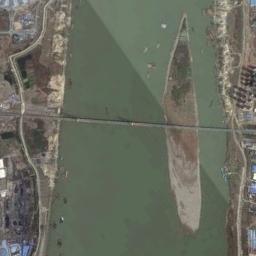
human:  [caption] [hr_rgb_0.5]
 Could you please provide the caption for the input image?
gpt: The island is surrounded by sea .

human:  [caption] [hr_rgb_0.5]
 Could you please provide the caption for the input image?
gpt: The land on the island is rough .

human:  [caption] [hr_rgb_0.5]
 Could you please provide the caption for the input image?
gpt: A shuttle-shaped island surrounded by turquoise waters between the two banks  The island is a green and yellow-brown field with a white sand beach .

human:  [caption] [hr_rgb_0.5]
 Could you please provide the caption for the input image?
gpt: The central island is surrounded by a green river and a bridge is over the river .

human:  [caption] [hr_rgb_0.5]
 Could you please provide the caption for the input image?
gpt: The island beneath a bridge is in a green river .